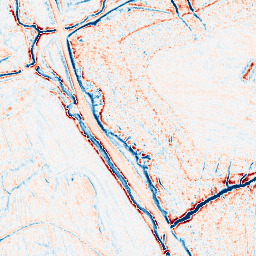
Category: edge_preserving
Decomposition family: bilateral
Decomposition parameters: d: 9
sigma_color: 50
sigma_space: 25
Upsampling method: fft_zeropad
Upsampling parameters: scale: 4
Upsampling scale: 4